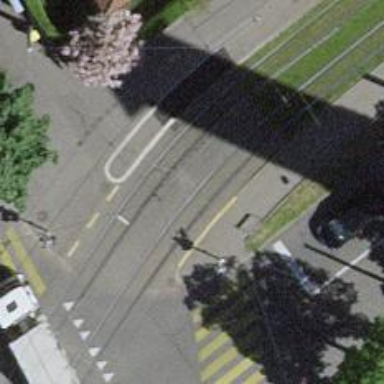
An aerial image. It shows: Tram stop with public transport stop position for trams.